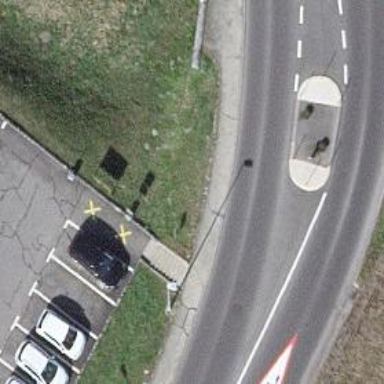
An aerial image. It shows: Steps with asphalt surface.